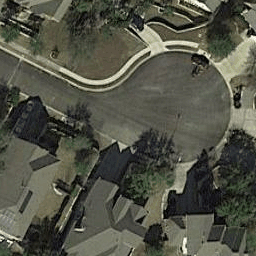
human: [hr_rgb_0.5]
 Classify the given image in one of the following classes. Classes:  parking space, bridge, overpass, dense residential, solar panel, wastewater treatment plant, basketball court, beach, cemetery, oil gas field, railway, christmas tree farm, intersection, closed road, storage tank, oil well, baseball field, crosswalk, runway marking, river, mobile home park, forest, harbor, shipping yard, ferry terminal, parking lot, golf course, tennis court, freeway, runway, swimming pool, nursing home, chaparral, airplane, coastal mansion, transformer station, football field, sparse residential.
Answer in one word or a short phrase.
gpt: closed road